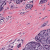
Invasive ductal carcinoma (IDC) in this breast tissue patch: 0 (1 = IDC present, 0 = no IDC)